Question: I have 8 images and I want to show them in a scale-space format shown below. The original image height and width is 256. Then on right side of original image, at every level the size is reduced by 2. Like here, image height and width is 256. On the right side of original image, height and width is 128, 64, 32, 16, 8, 4 , 2.
I have all the images in their respective dimensions. I just want to know how do I arrange the images according the pattern shown below. Thanks in advance.

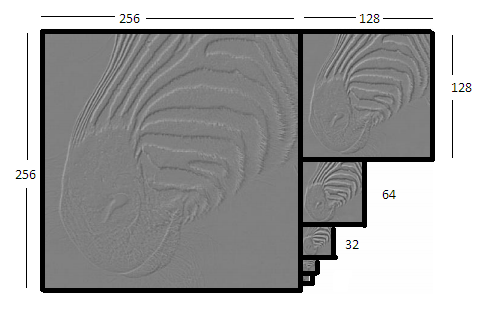
Answer: This looks like you are trying to build a scale-space and displaying the results to the user. This isn't a problem to do. Bear in mind that you will have to do this with 'for' loops, as I don't see how you will be able to do this unless you copy and paste several lines of code. Actually, I'm going to use a 'while' loop, and I'll tell you why soon.
In any case, you need to declare an output image that has as many rows as the original image, but the columns will be '1.5' times the original image to accommodate for the images on the right.
First, write code that places the original image on the left side, and the version that is half the size on the right. Once you do this, you write a 'for' loop, use indexing to place the images in the right spots until you run out of scales, and you need to keep track of where the next image starts and next image ends. Bear in mind that the origin of where to write the next images after the first subsampled one will start at the column location of the original image, and the row is right where the previous one ends. As an example, let's use the 'cameraman.tif' image that is exactly '256 x 256', but I will write code so that it fits any image resolution you want. When I subsample the image, I will use <URL> in MATLAB to help with the resizing of the image, and I'll specify a sampling factor of '0.5' to denote the subsampling by 2. The reason why I would use a 'while' loop instead, is because we can keep looping and resizing one of the dimensions of the resized image is '1'. When this is the case, there are no more scales to process, and so we can exit.
As such:
'''
%// Read in image and get dimensions
im = imread('cameraman.tif');
[rows,cols] = size(im);
%// Declare output image
out = zeros(rows, round(1.5*cols), 'uint8');
out(:,1:cols) = im; %// Place original image to the left
%// Find first subsampled image, then place in output image
im_resize = imresize(im, 0.5, 'bilinear');
[rows_resize, cols_resize] = size(im_resize);
out(1:rows_resize,cols+1:cols+cols_resize) = im_resize;
%// Keep track of the next row we need to write at
rows_counter = rows_resize + 1;
%// For the rest of the scales...
while (true)
%// Resize the image
im_resize = imresize(im_resize, 0.5, 'bilinear');
%// Get the dimensions
[rows_resize, cols_resize] = size(im_resize);
%// Write to the output
out(rows_counter:rows_counter+rows_resize-1, cols+1:cols+cols_resize) = ...
im_resize;
%// Move row counter over for writing the next image
rows_counter = rows_counter + rows_resize;
%// If either dimension gives us 1, there are no more scales
%// to process, so exit.
if rows_resize == 1 || cols_resize == 1
break;
end
end
%// Show the image
figure;
imshow(out);
'''
This is the image I get: